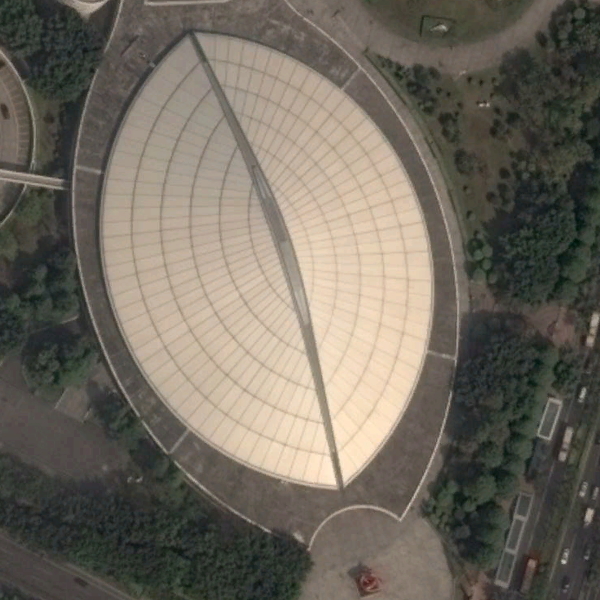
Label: Center